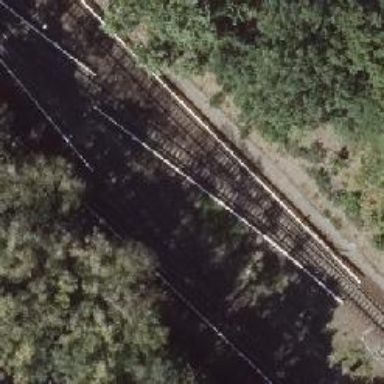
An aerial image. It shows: Light rail electrified railway.